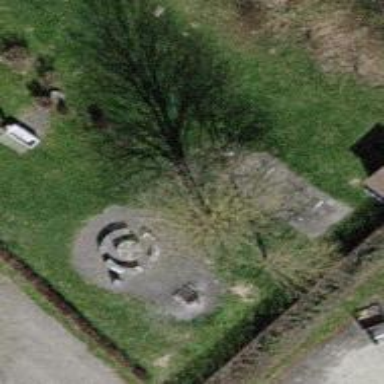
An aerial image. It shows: Picnic table located in leisure land area.